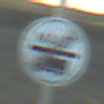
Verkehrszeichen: EndeMautpflicht
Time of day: SunriseSunset
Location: Outdoor (Nature)
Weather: PartlyCloudy
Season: NotSpecified
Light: Natural